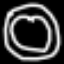
Label: donut